Field crop: tomato
Growth stage: 1
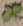
Species: solanum